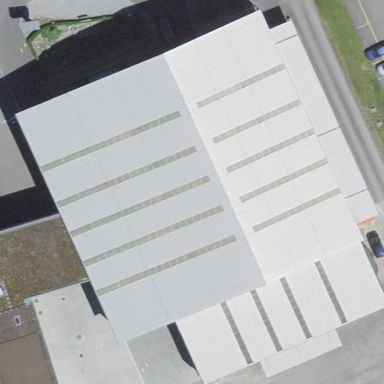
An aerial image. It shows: Warehouse that sells furniture.